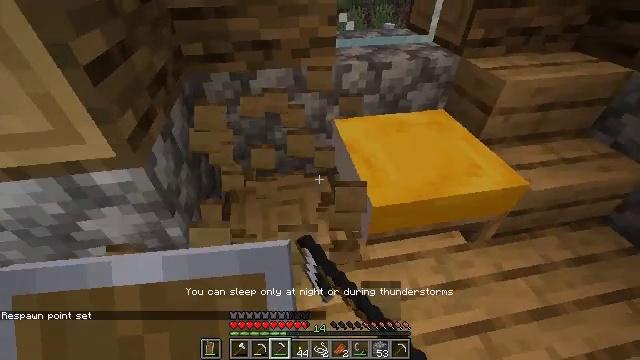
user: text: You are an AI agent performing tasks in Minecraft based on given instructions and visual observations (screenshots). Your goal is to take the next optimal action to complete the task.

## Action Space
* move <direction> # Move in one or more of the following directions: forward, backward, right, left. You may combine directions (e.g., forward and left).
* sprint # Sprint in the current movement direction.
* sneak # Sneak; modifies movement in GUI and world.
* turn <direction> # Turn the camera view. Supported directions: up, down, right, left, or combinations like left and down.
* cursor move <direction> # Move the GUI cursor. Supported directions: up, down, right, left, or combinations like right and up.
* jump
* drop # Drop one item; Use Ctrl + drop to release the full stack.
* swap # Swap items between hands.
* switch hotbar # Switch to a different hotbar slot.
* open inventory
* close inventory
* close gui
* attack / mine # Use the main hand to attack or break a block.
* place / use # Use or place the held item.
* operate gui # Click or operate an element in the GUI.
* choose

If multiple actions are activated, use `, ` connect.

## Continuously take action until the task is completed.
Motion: motion action
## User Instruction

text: Destroy the yellow bed to recycle it.
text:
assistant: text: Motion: attack / mine